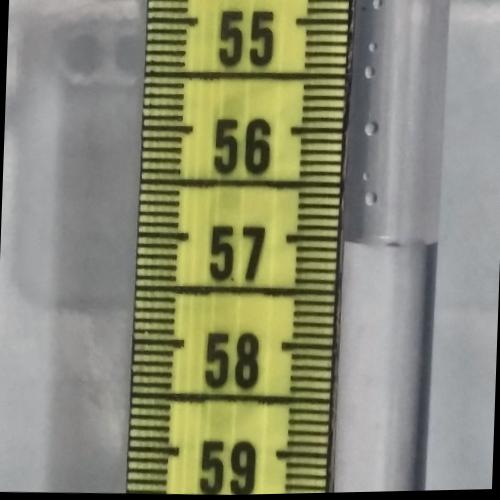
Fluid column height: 57.0 cm